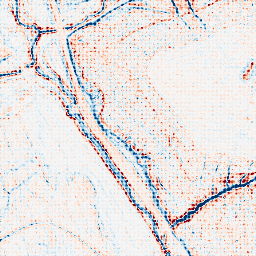
Category: edge_preserving
Decomposition family: anisotropic_diffusion
Decomposition parameters: iterations: 20
kappa: 100
gamma: 0.05
Upsampling method: sinc_blackman
Upsampling parameters: scale: 8
kernel_size: 8
Upsampling scale: 8